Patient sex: F
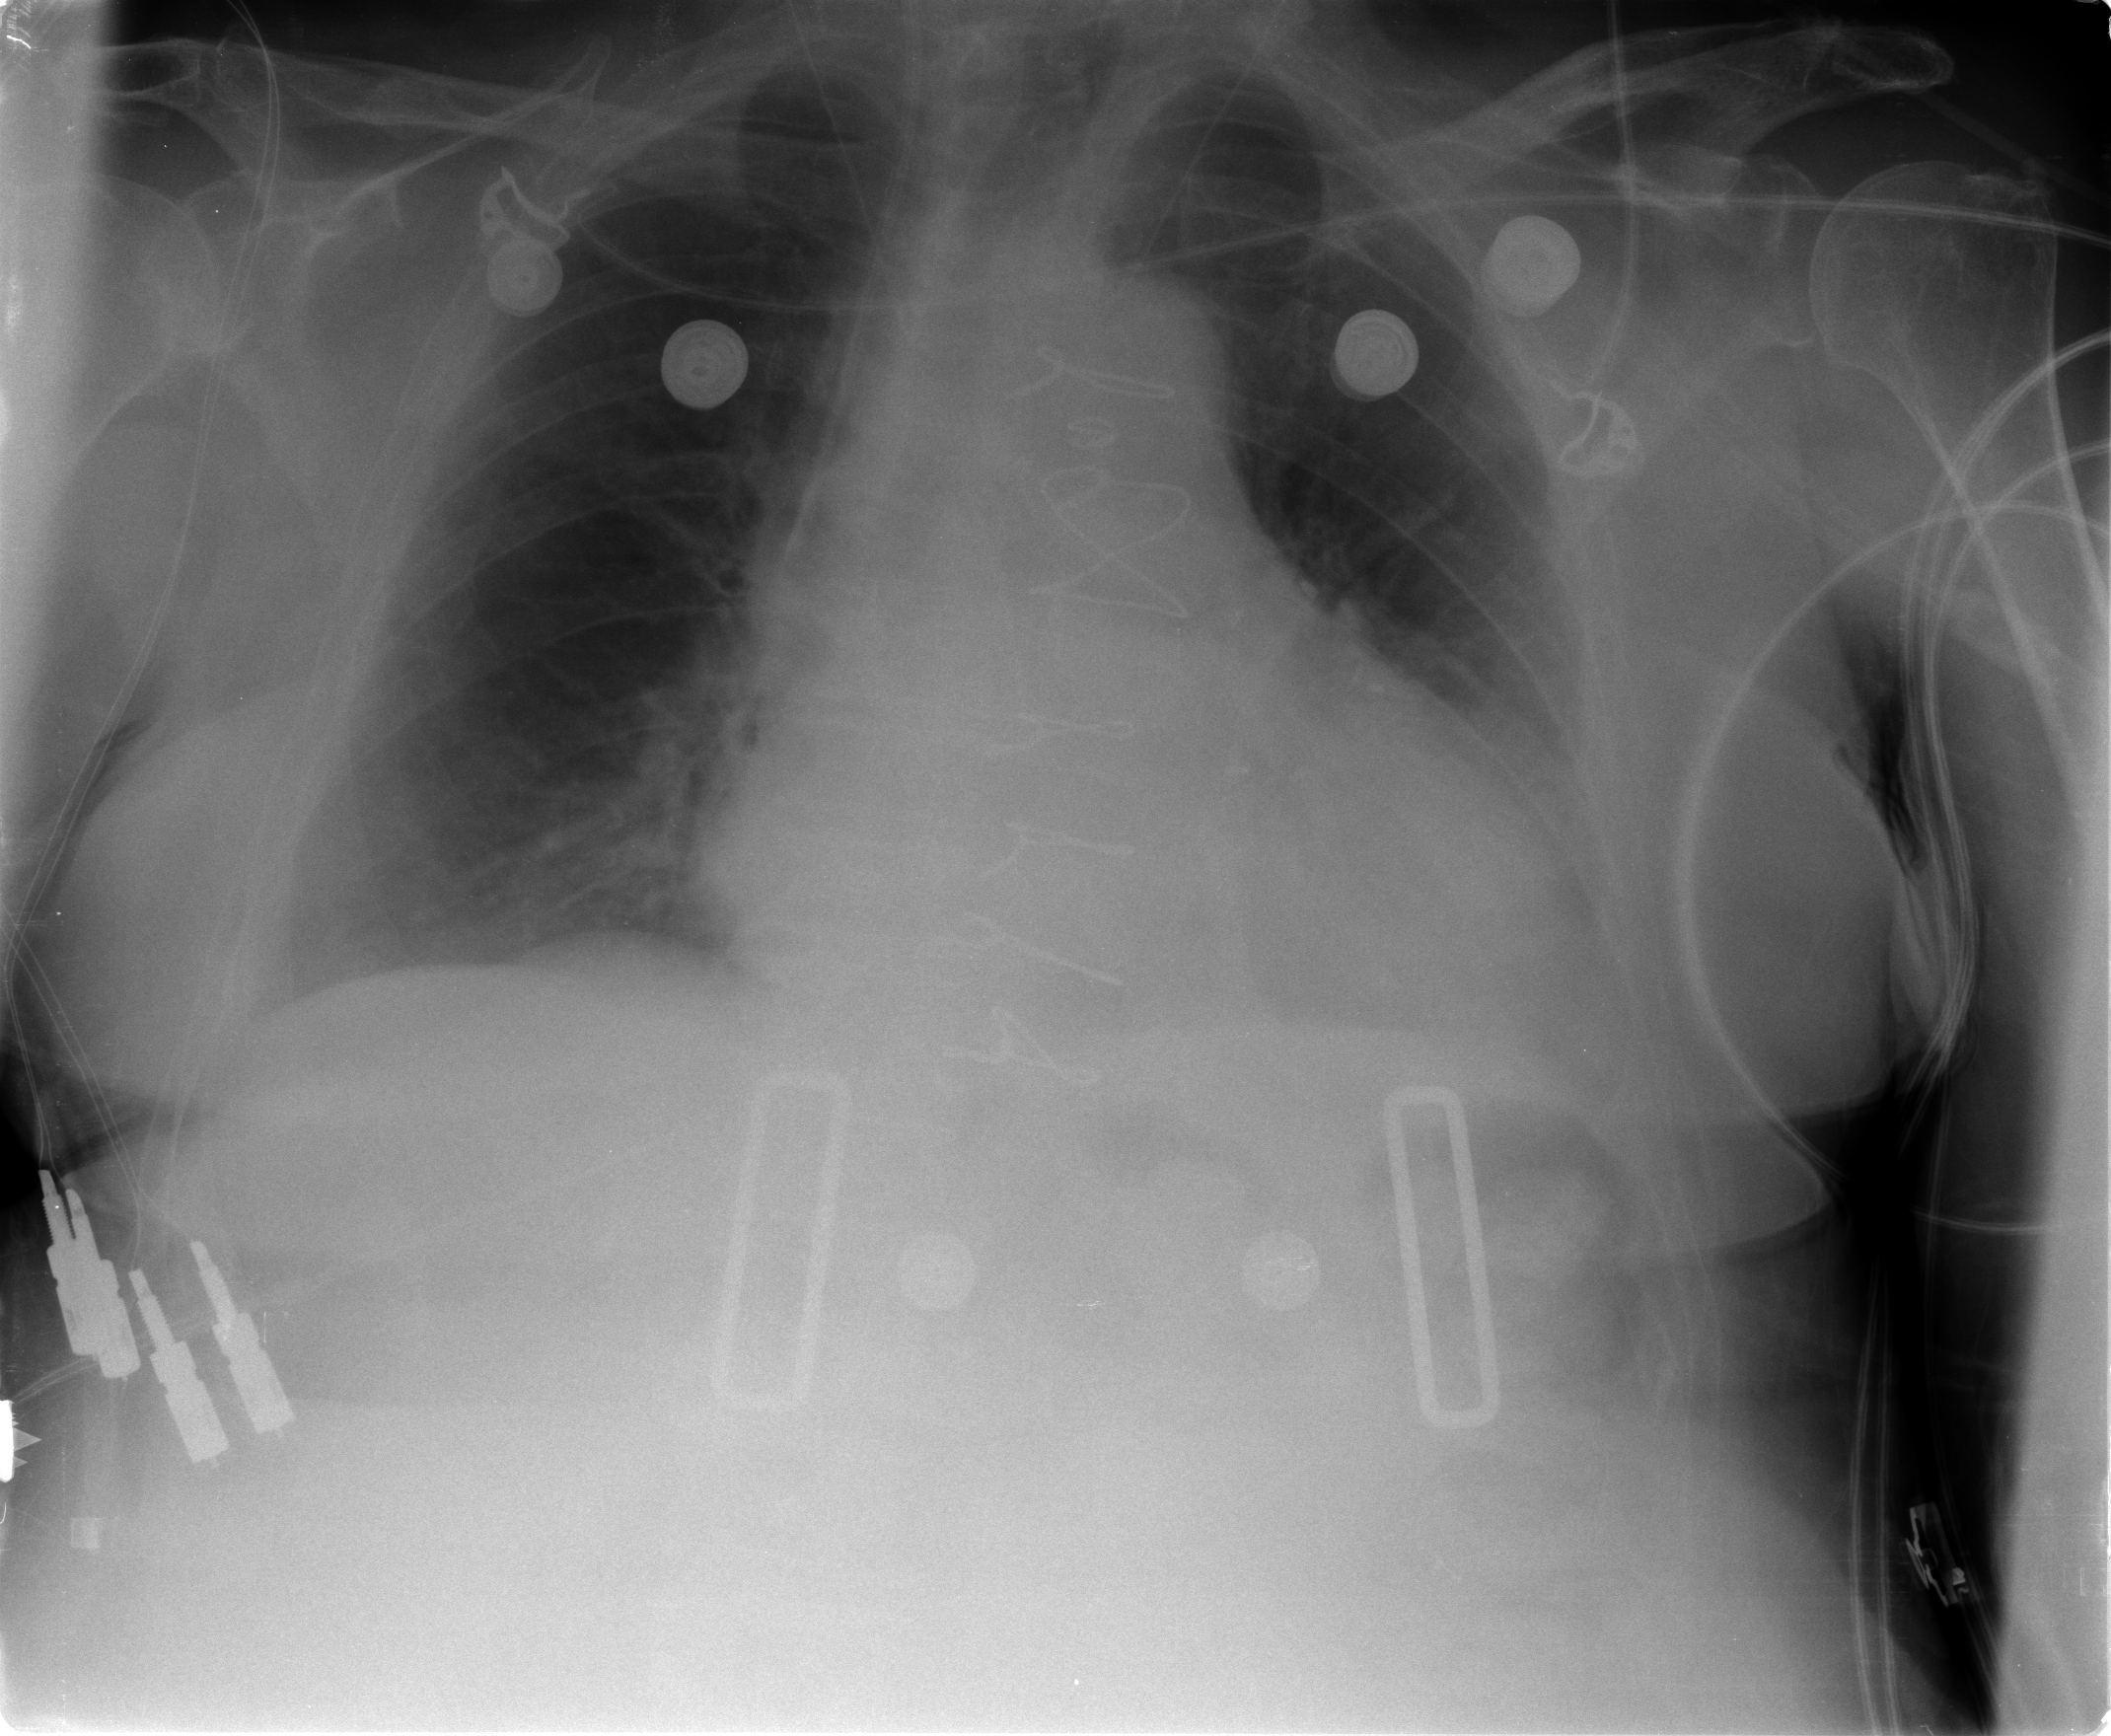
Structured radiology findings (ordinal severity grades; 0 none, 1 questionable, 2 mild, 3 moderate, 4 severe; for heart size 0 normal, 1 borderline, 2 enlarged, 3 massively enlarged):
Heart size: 2
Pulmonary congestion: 1
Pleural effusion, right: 0
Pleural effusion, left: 2
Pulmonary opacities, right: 0
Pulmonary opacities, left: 0
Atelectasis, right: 1
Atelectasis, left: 2